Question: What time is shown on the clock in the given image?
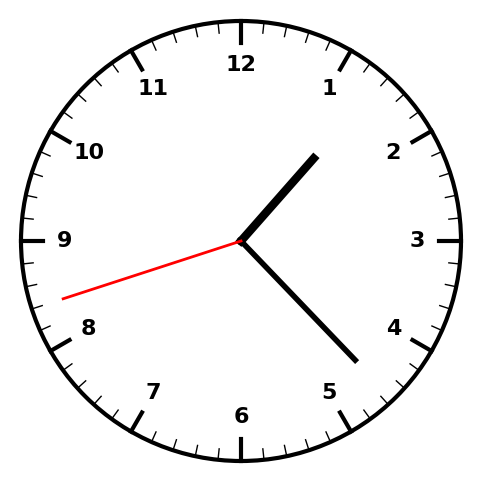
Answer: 01:22:42